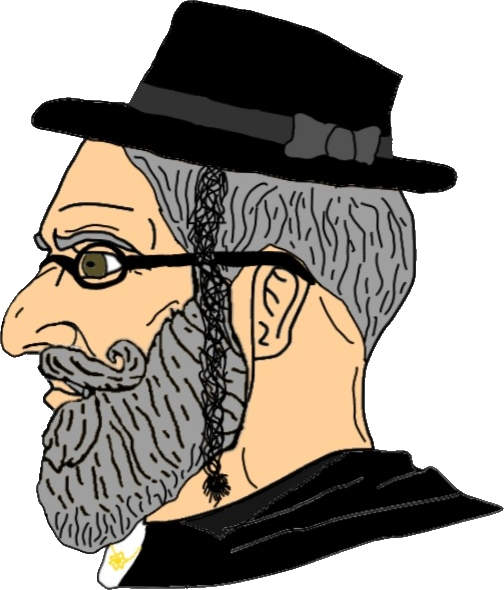
Label: 4_Yes_Chad